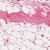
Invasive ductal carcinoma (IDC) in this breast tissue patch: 0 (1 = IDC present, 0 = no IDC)